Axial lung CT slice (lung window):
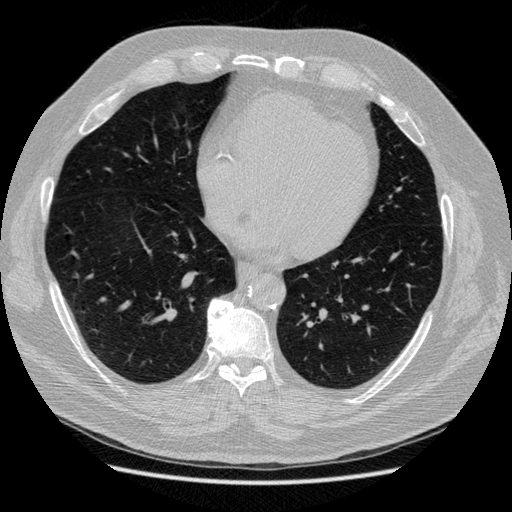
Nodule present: no